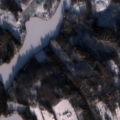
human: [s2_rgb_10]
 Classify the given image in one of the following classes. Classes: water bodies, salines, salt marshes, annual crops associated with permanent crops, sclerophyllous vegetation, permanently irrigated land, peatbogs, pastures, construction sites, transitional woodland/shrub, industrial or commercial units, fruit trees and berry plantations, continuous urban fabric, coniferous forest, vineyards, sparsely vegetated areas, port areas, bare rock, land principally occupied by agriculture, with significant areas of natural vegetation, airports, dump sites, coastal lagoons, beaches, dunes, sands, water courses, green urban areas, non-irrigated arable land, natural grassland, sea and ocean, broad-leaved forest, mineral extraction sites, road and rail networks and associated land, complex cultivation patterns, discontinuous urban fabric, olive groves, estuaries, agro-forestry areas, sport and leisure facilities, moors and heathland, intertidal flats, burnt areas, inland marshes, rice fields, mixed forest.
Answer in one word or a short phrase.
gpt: land principally occupied by agriculture, with significant areas of natural vegetation, coniferous forest, mixed forest, transitional woodland/shrub, water bodies